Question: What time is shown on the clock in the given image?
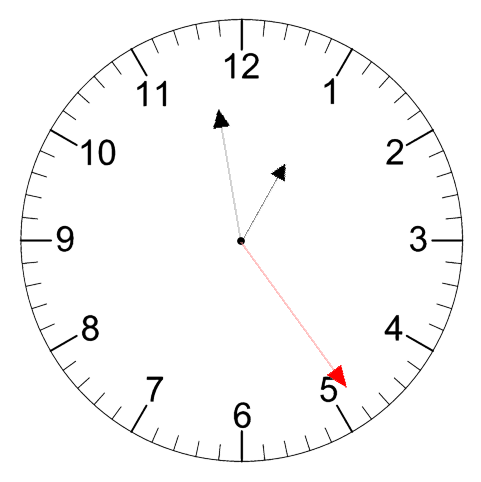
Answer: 12:58:24